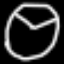
Label: clock